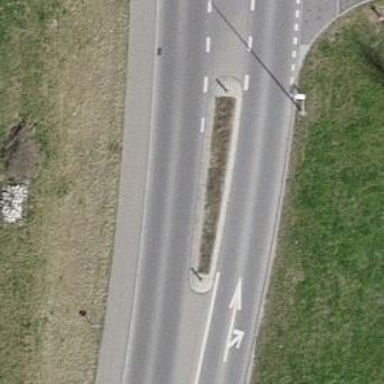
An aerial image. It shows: Traffic calming island.